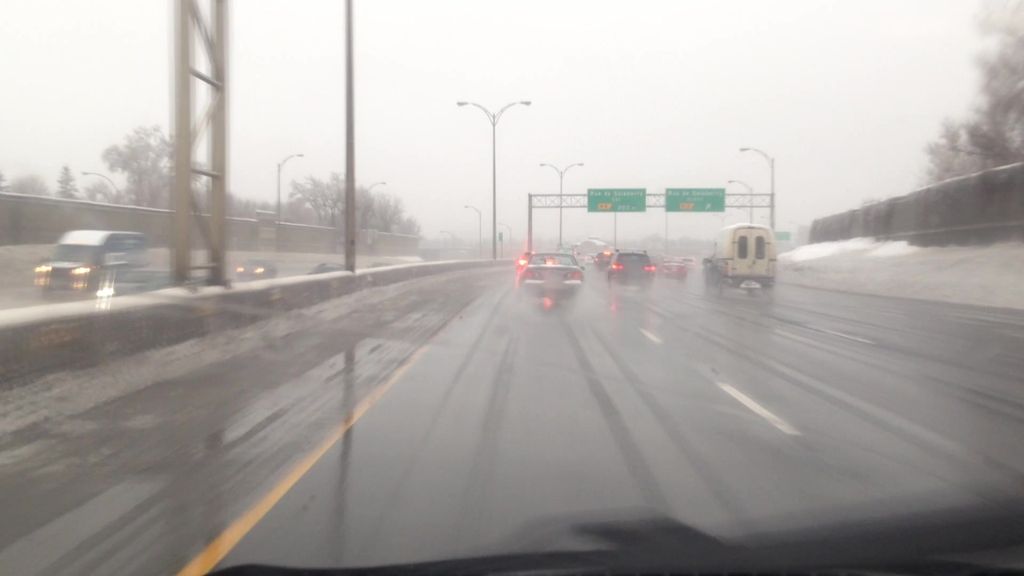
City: montreal